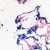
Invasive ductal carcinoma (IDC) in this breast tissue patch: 0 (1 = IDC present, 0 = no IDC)